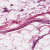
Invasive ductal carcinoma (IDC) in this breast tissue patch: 0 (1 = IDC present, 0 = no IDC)